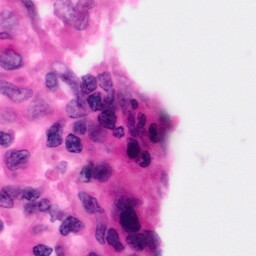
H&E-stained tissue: Pancreatic